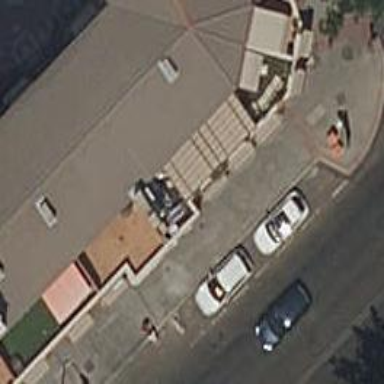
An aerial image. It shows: Healthcare clinic.